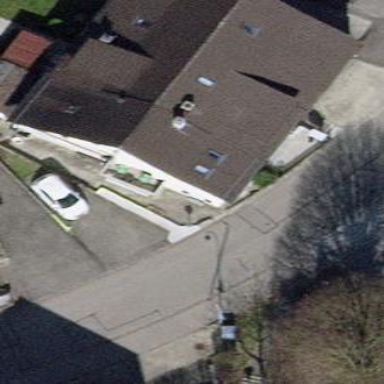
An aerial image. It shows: Building with tiled roof.